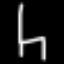
Label: chair